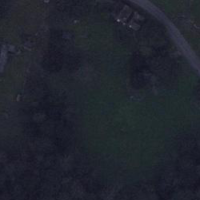
EUNIS habitat code: 24
Species observed at this site:
Impatiens parviflora